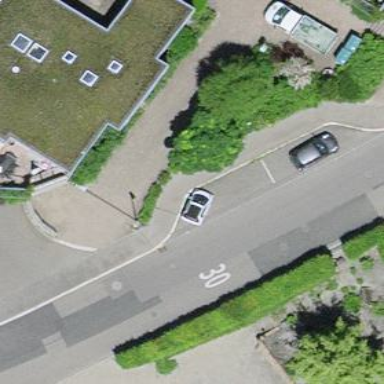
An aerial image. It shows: Residential building.